Interaction volume radius: 5 \u00c5
Interaction volume height: 15 \u00c5
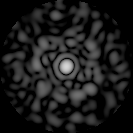
Disorder parameter: 0.8122